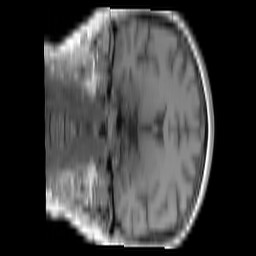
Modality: T1w
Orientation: coronal
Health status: ill
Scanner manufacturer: siemens
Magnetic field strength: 3 T
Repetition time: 0.4 s
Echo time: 0.00246 s